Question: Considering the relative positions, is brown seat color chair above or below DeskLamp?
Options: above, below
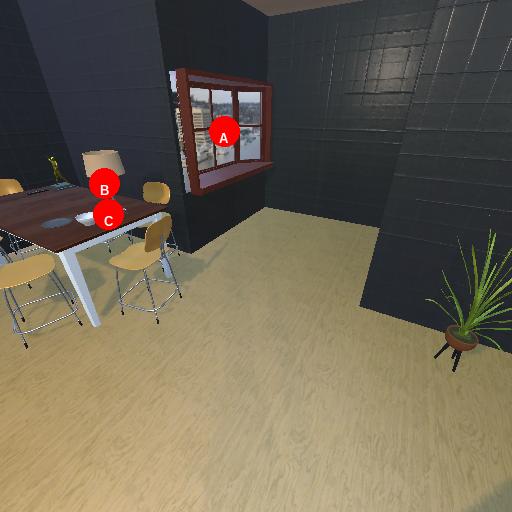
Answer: above